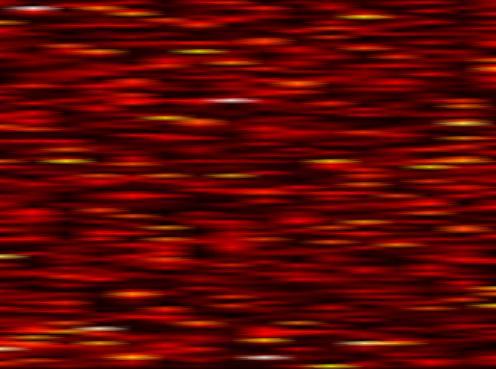
Label: FBMC